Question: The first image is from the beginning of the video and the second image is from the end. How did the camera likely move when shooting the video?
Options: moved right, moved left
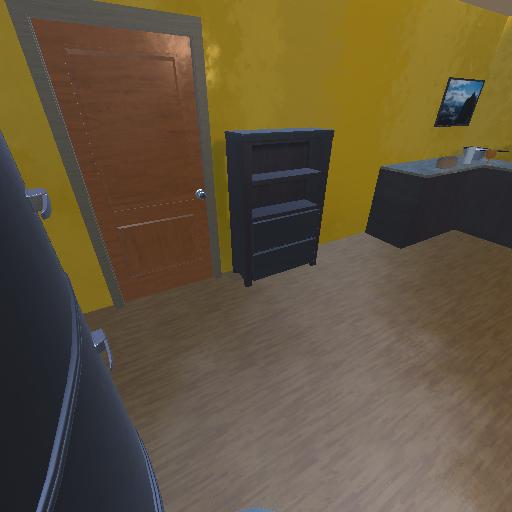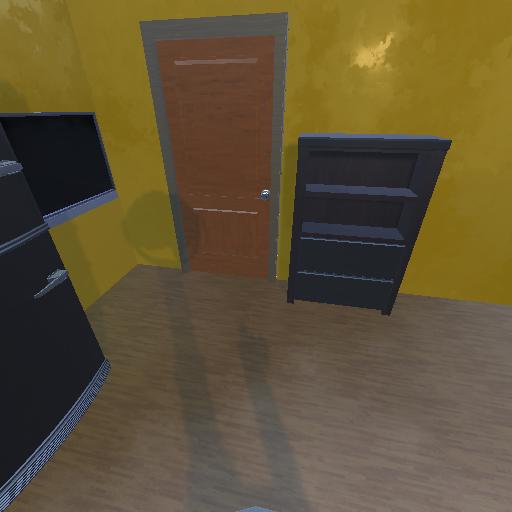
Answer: moved right